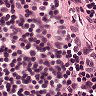
Metastatic tissue present: no